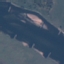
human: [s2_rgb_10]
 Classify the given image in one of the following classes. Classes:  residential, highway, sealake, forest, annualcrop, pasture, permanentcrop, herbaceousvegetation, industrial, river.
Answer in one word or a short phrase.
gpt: River